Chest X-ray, AP view. Patient: 58 years old, sex M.
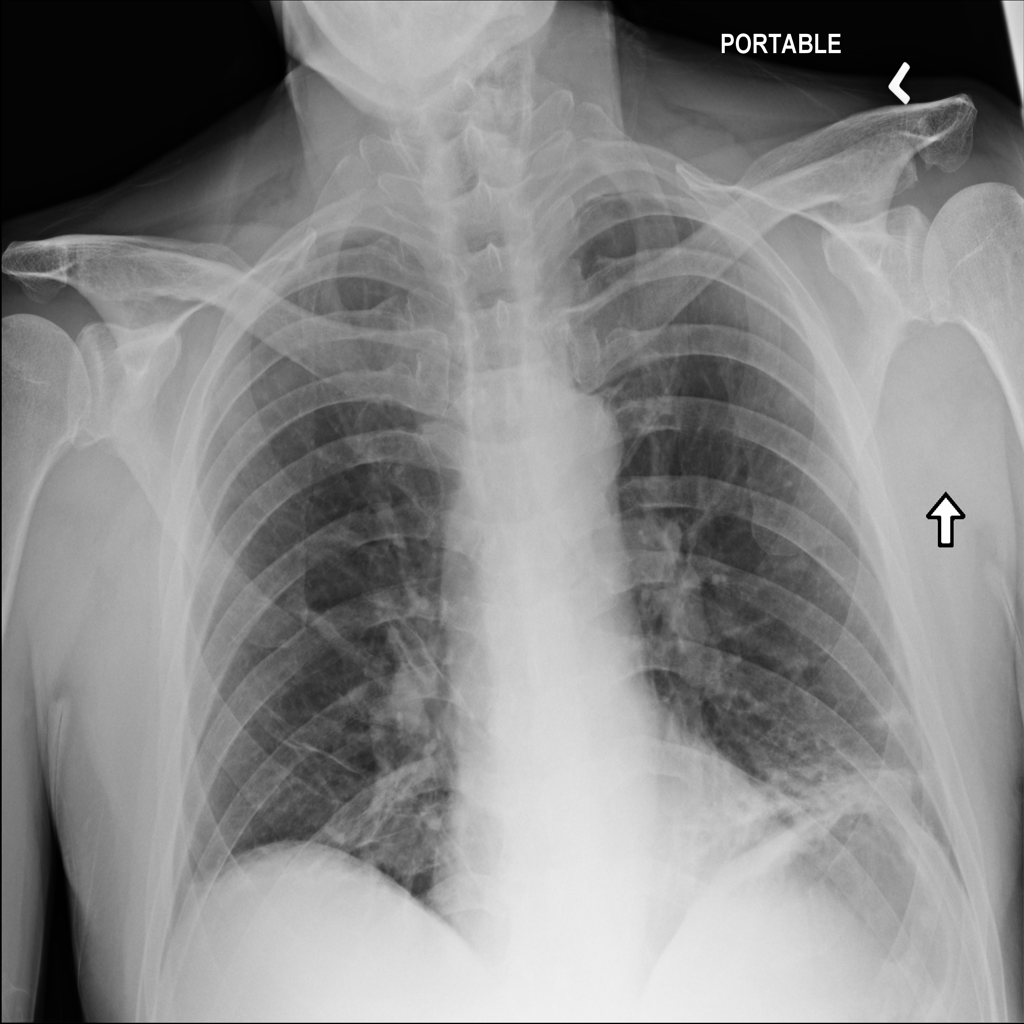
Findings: Atelectasis